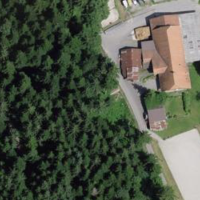
EUNIS habitat code: 43
Species observed at this site:
Carex sylvatica